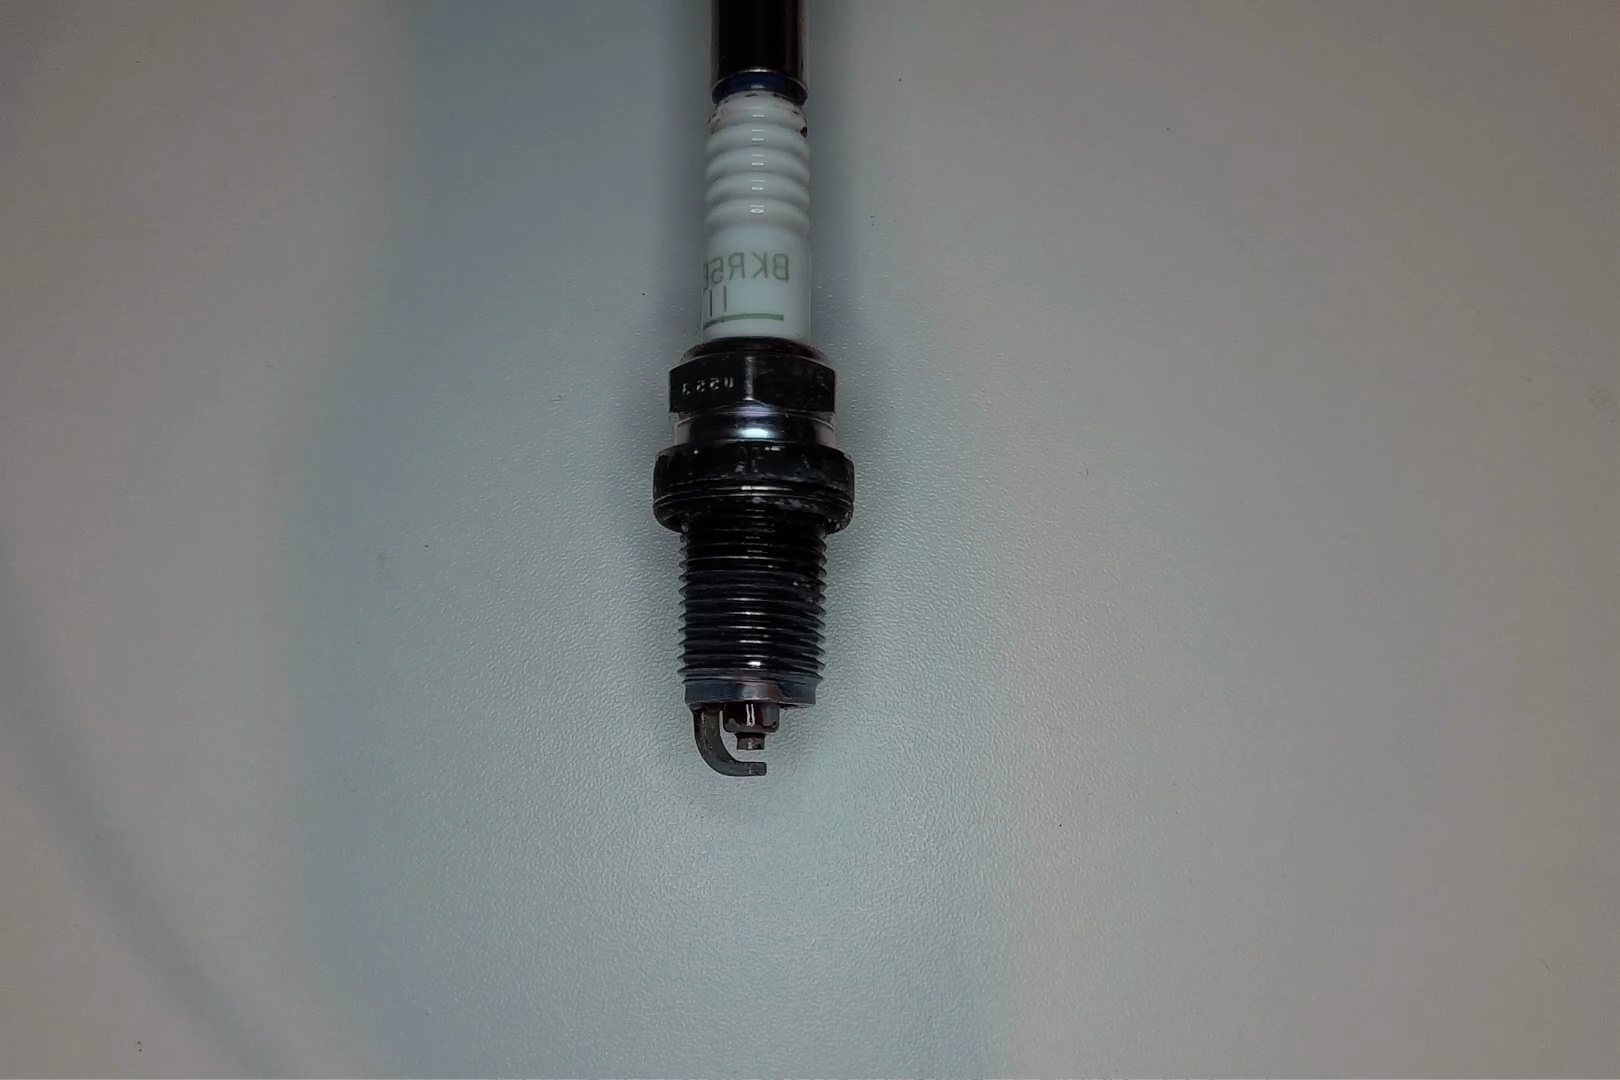
Label: anomaly